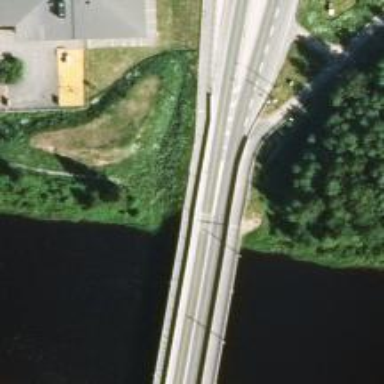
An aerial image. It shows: Trunk highway.